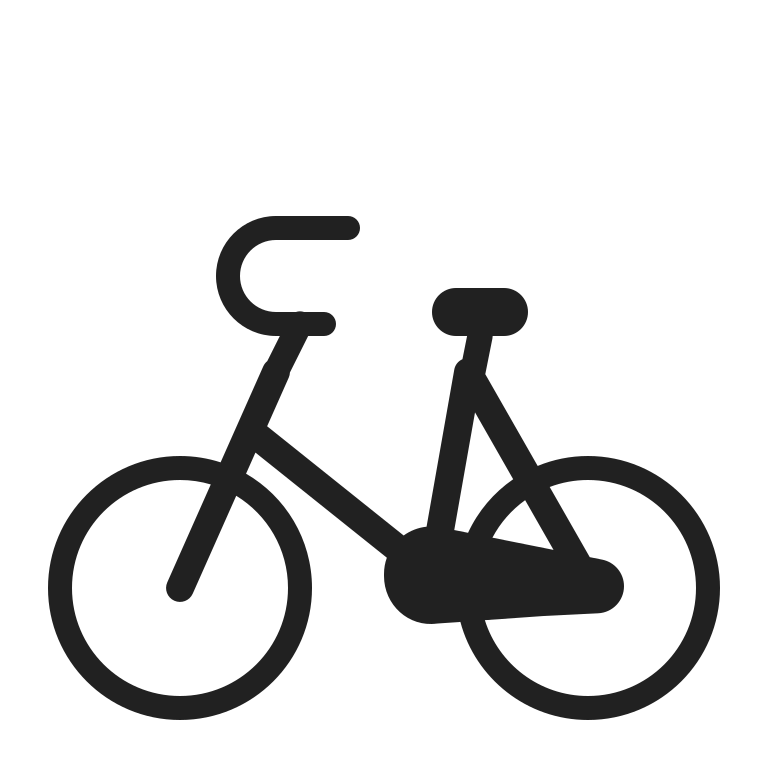
bicycle high contrast